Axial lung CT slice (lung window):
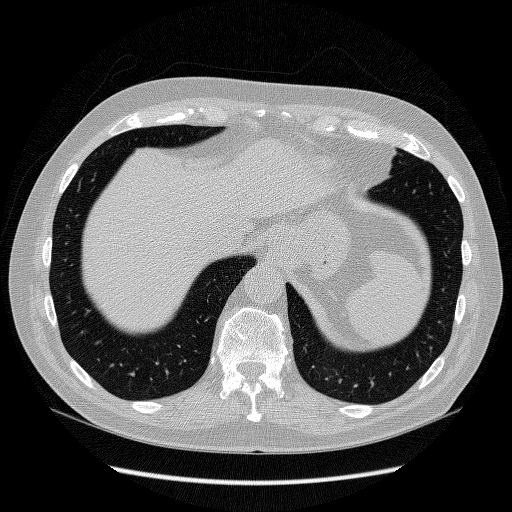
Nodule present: no